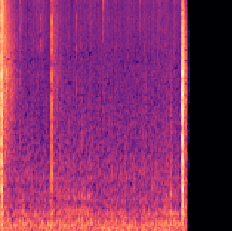
Sound class: Fire crackling